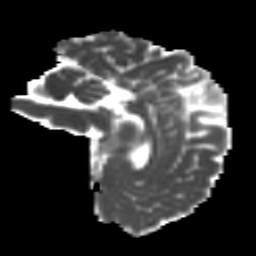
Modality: MD
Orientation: sagittal
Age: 14
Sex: female
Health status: ill
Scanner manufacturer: ge
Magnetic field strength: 3 T
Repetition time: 6.752 s
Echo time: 0.079 s